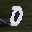
Label: 0